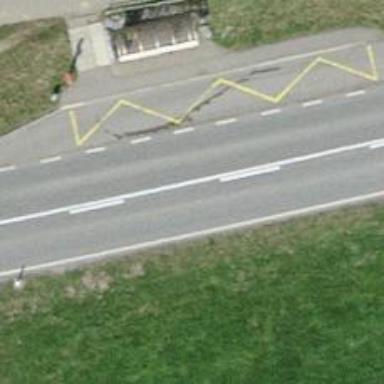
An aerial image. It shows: Footway.